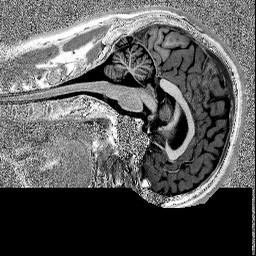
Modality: MP2RAGE
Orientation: sagittal
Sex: male